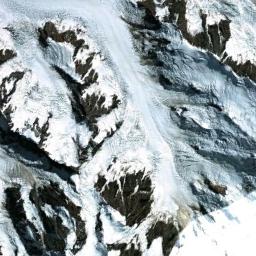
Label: snowberg